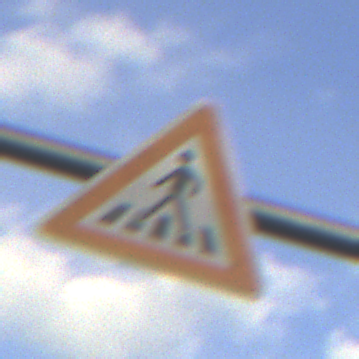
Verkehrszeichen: FussgaengerueberwegRechts
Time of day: MorningAfternoon
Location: Outdoor (Suburban)
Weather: PartlyCloudy
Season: NotSpecified
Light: Natural